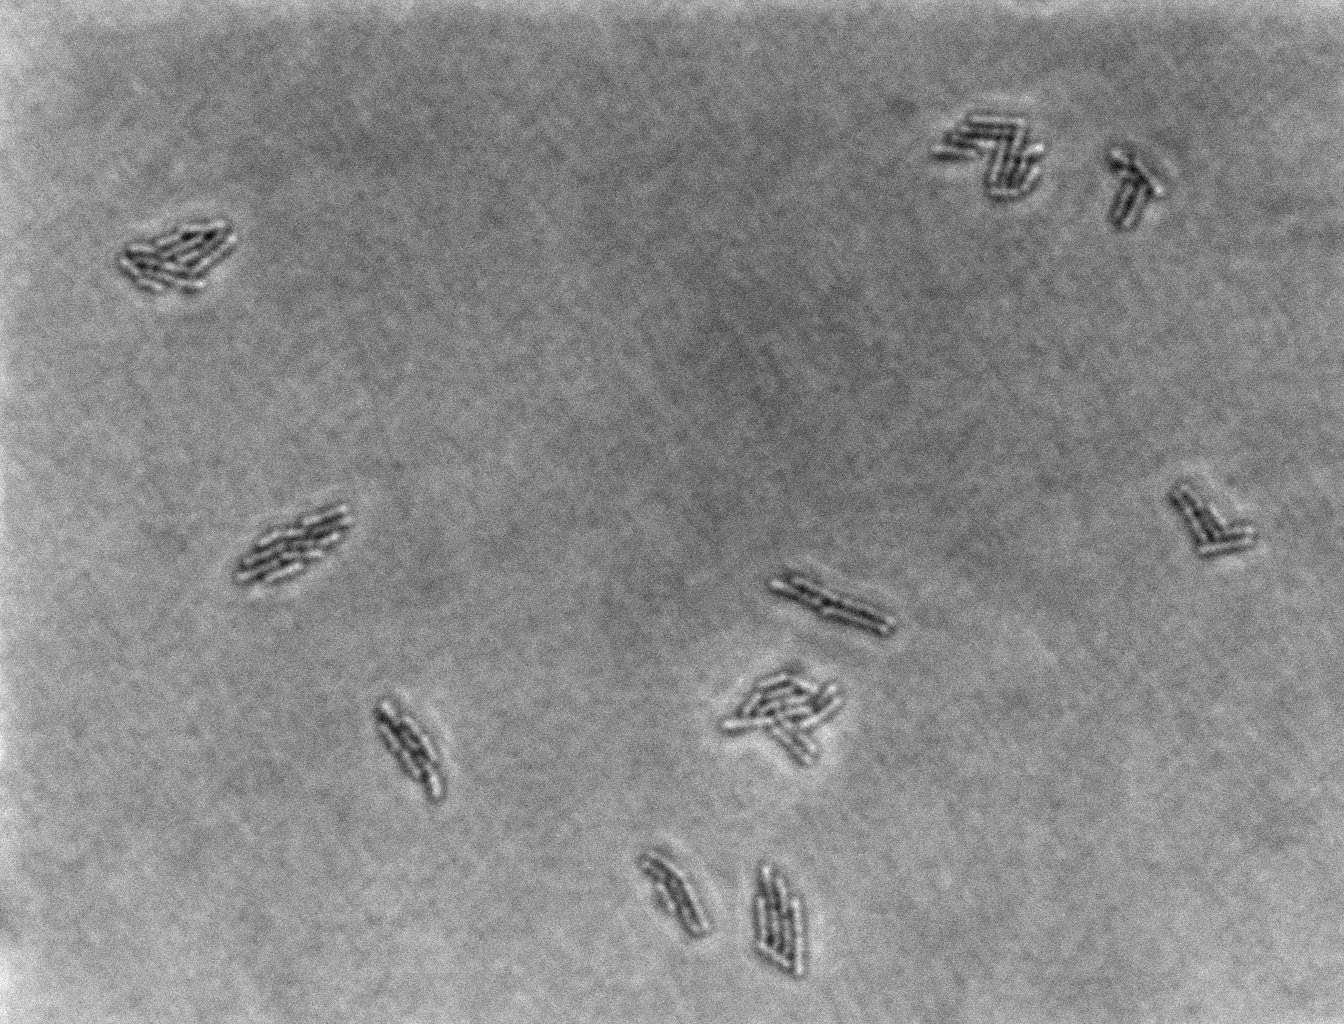
Brightfield microscopy, 60x objective, 3 h incubation